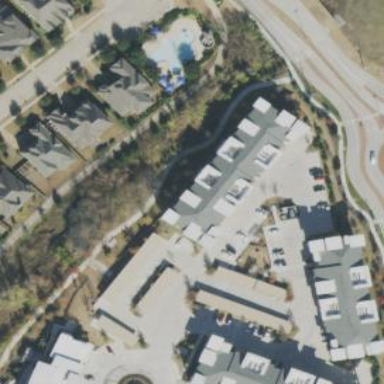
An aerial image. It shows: Apartment building with hipped roof.